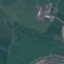
Land use / land cover: Pasture